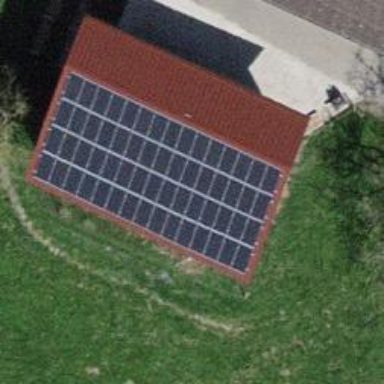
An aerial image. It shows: Solar power generator using photovoltaic method with solar photovoltaic panel types.